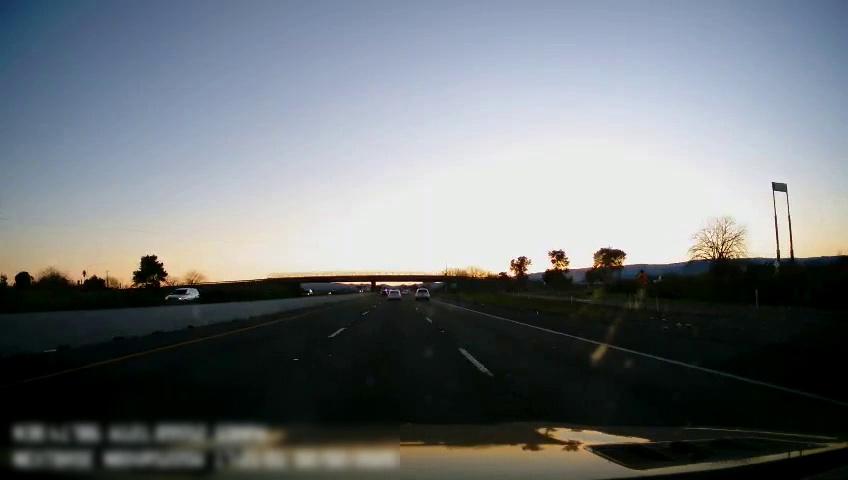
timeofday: Day
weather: Sunny
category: Drivable Space
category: Vehicles | Car
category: Vehicles | SUV
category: Vehicles | SUV
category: Lanes | Current Lane
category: Lanes | Current Lane
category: Lanes | Alternate Lane
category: Lanes | Alternate Lane
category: Lanes | Alternate Lane